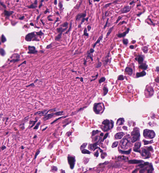
Tumor epithelial tissue: yes
Tumor-associated stroma tissue: yes
Normal tissue: no